Question: I am creating tables in Sql Management Studio 2012 using SQL. How do I make fields or columns with names that are already defined in Sql Server e.g User_ID, User_Name. I want to use them as fields in my tables.

Table definition from <URL>:
'''
create table Ticket(
Ticket_Id varchar(10) not null,
TicketType_Id varchar(3) not null,
Ticket_PurchaseDate DateTime null,
LottoDraw_Id int null,
User_Id int null,
Ticket_IsWinner bit null
Primary Key(Ticket_Id,TicketType_Id)
)
'''
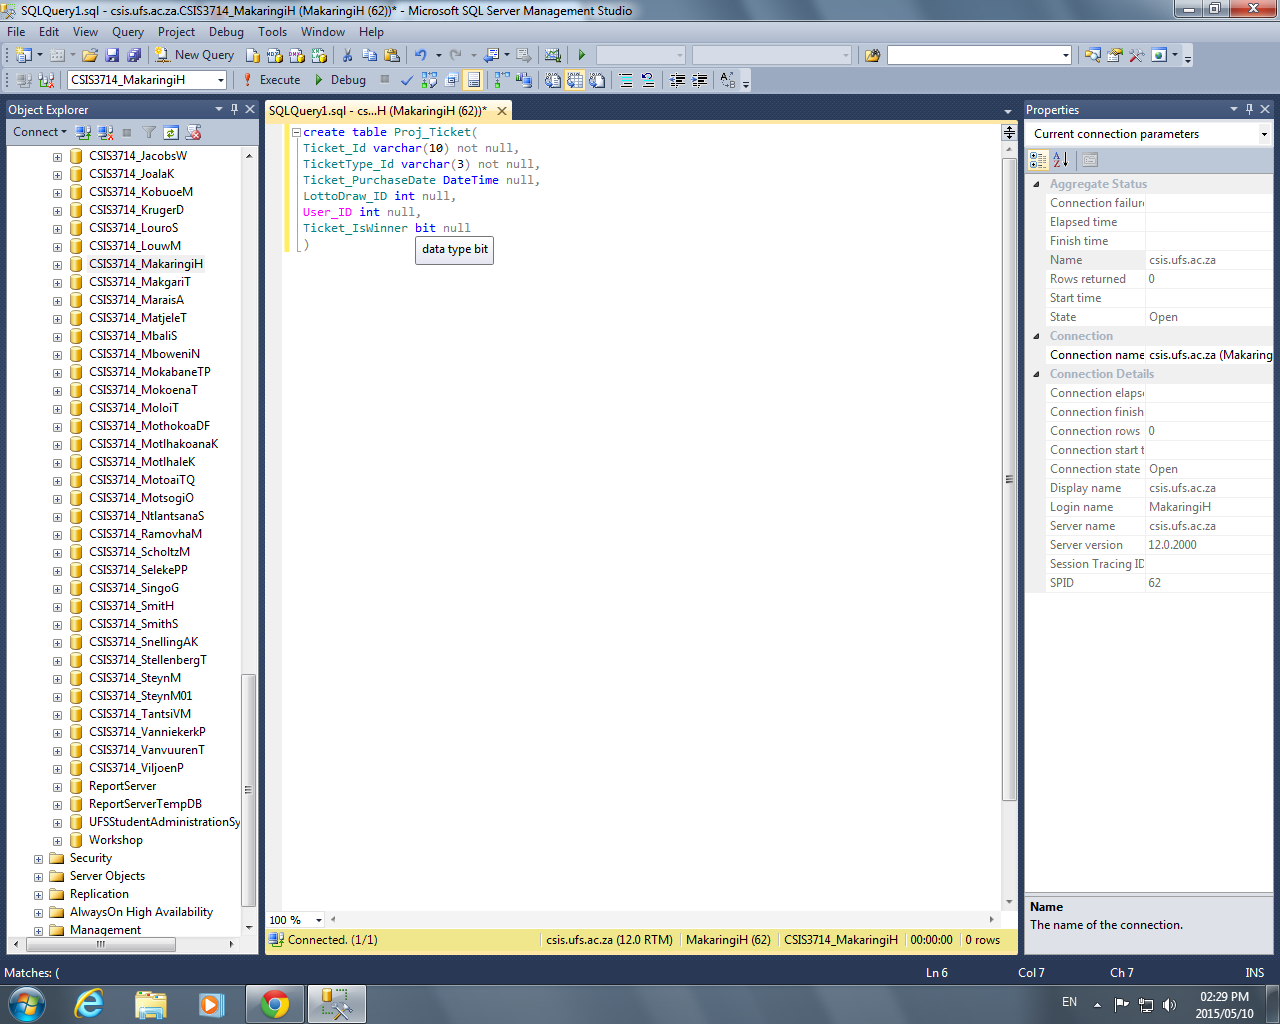
Answer: Warp the column name like in brackets [ ] ... such as
'''
create table Ticket(
Ticket_Id varchar(10) not null,
TicketType_Id varchar(3) not null,
Ticket_PurchaseDate DateTime null,
LottoDraw_Id int null,
[User_Id] int null,
Ticket_IsWinner bit null
Primary Key(Ticket_Id,TicketType_Id)
)
'''